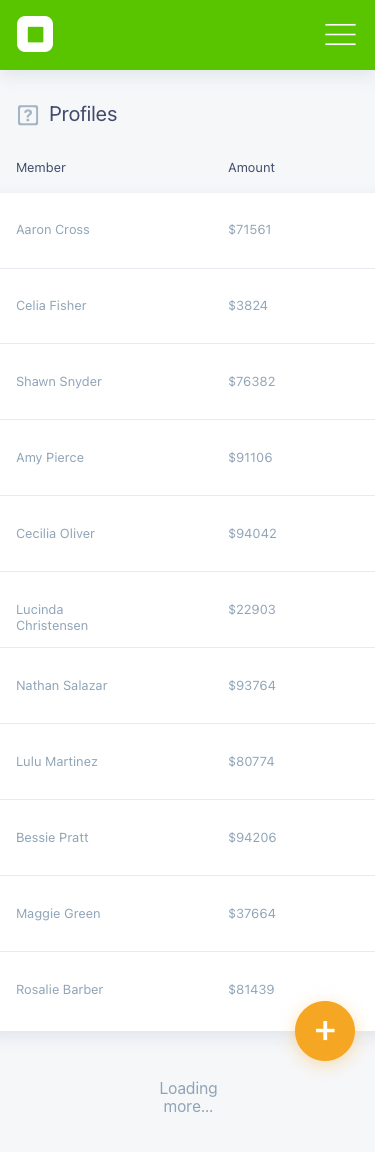
Text in this UI design:
Loading more…
$81439
Rosalie Barber
$37664
Maggie Green
$94206
Bessie Pratt
$80774
Lulu Martinez
$93764
Nathan Salazar
$22903
Lucinda Christensen
$94042
Cecilia Oliver
$91106
Amy Pierce
$76382
Shawn Snyder
$3824
Celia Fisher
$71561
Aaron Cross
Member
Amount

Profiles